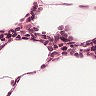
Metastatic tissue present: no